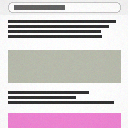
Screen state: on